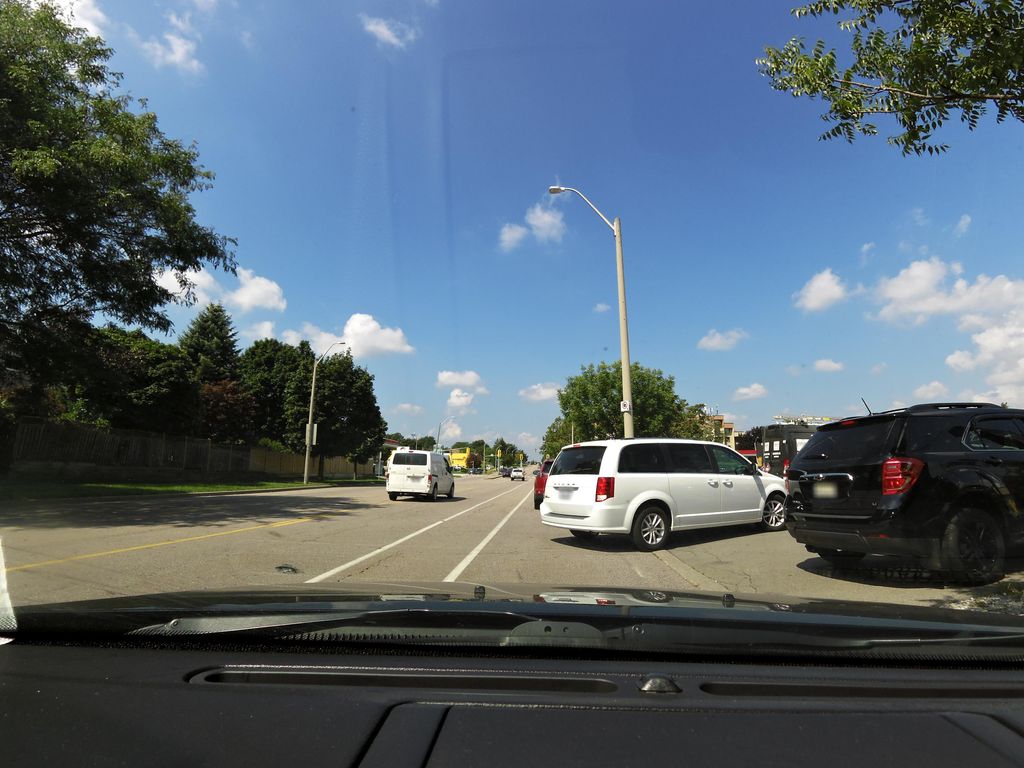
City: hamilton